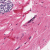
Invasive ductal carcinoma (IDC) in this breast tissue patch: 0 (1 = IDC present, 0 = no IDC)